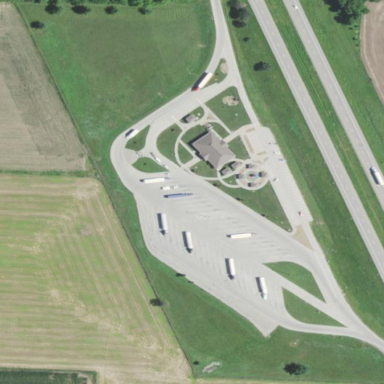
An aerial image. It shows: Rest area along the road.